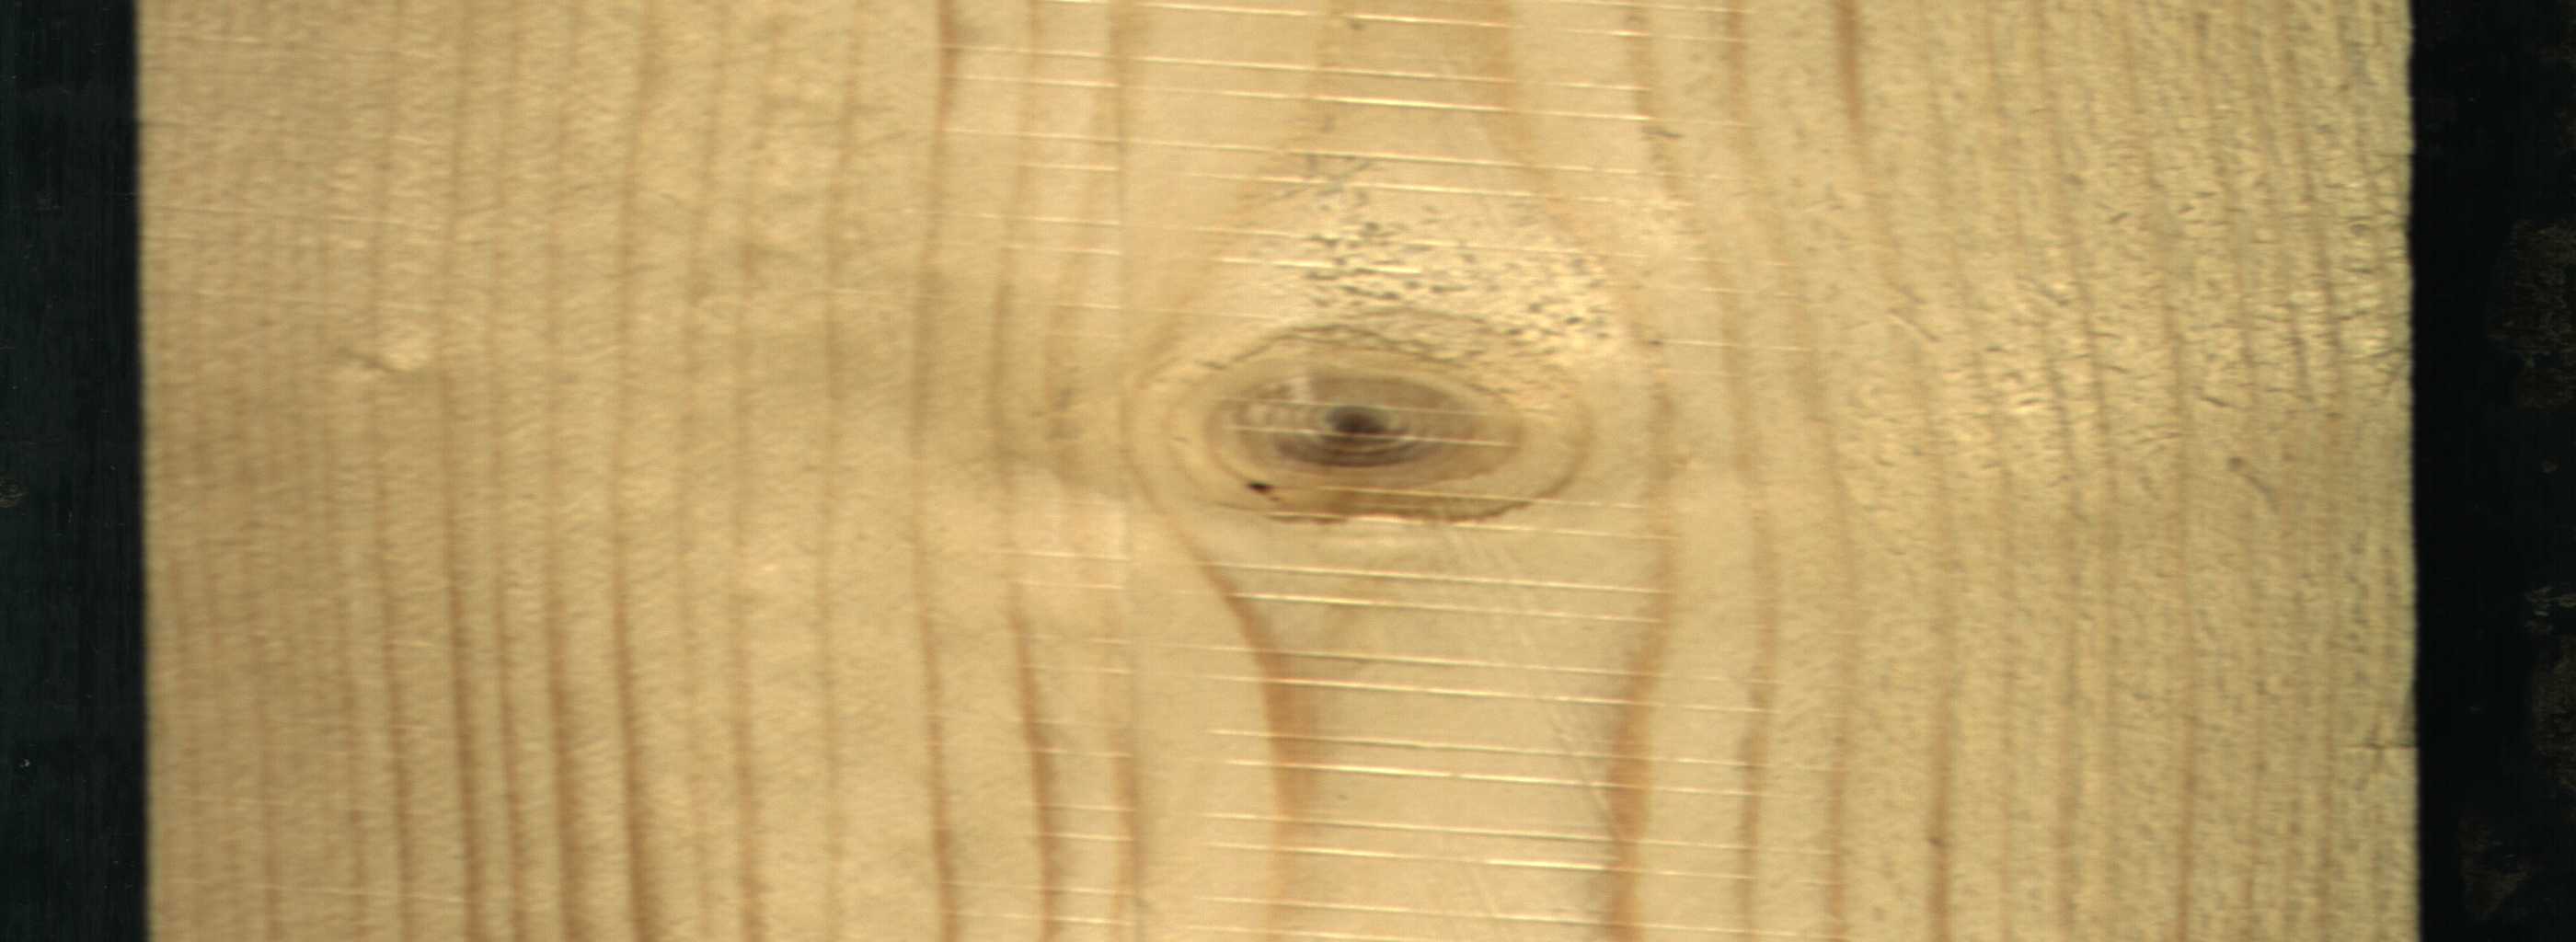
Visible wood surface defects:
Live_Knot